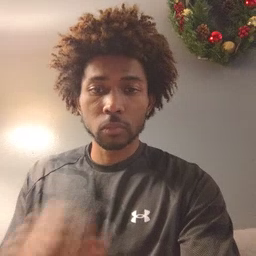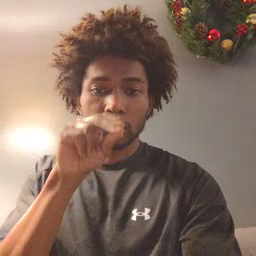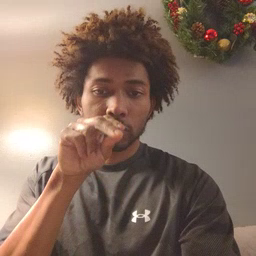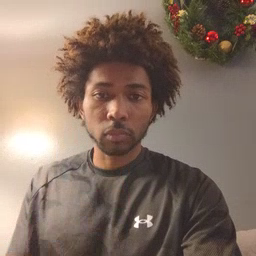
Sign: duck